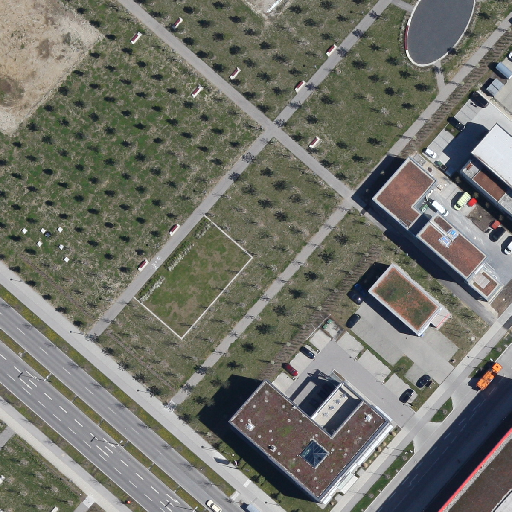
Referring expression: long truck driving on the road